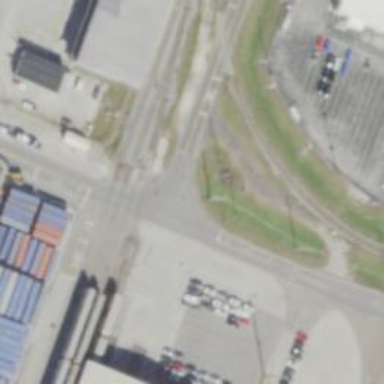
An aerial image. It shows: Rail spur service.